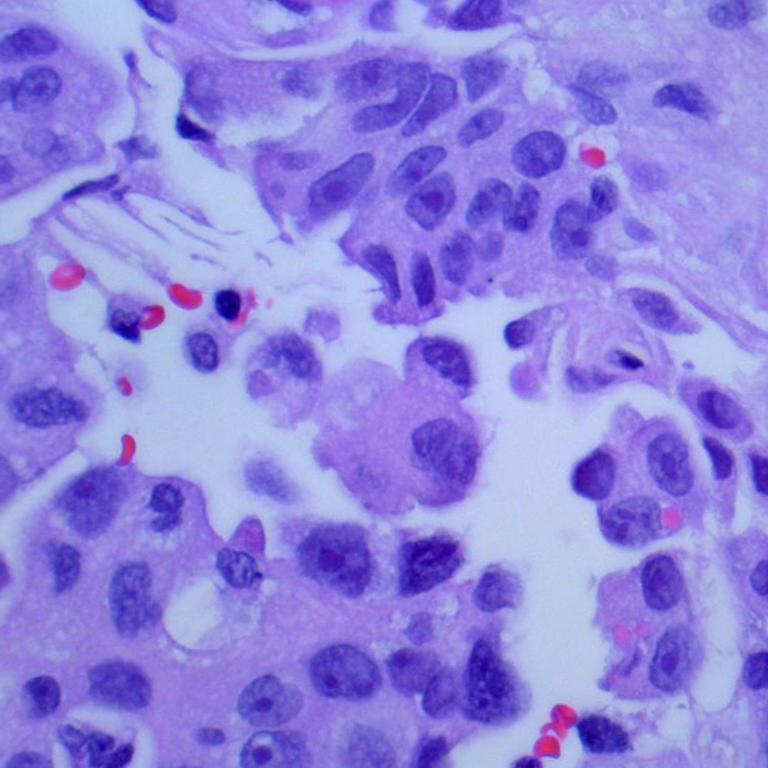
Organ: lung
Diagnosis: adenocarcinomas